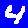
Digit: 4